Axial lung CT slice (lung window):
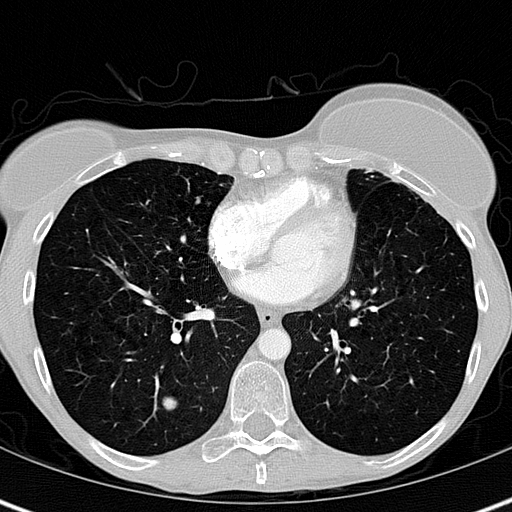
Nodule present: yes
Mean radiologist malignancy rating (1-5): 1